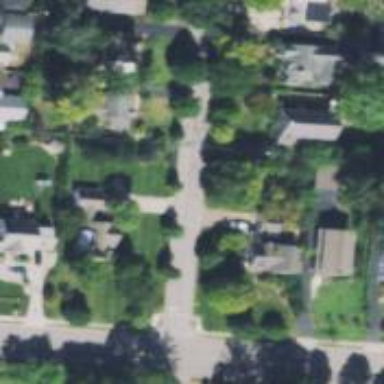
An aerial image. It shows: Residential driveway serving as service road.